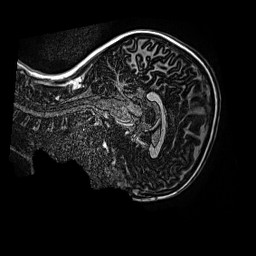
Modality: MP2RAGE
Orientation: sagittal
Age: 13
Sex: female
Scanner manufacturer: siemens
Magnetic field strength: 3 T
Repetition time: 4 s
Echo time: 0.00299 s